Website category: university
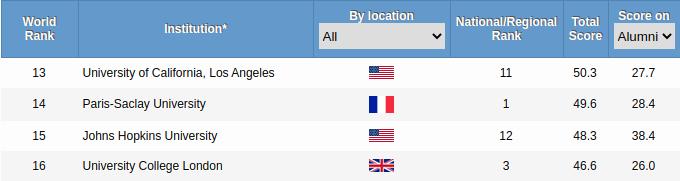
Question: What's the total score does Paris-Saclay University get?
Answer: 49.6

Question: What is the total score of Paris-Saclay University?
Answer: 49.6

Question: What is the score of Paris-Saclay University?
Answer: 49.6

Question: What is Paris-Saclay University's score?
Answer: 49.6

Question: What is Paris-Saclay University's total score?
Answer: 49.6

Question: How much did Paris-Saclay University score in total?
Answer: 49.6

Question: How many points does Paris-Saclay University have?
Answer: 49.6

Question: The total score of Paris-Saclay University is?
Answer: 49.6

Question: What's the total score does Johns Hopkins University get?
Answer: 48.3

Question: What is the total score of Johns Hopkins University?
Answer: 48.3

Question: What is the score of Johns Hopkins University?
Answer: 48.3

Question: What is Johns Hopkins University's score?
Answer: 48.3

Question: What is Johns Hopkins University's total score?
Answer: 48.3

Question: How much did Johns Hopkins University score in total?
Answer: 48.3

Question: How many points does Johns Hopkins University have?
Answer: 48.3

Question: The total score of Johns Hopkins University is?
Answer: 48.3

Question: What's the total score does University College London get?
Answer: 46.6

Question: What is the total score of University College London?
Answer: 46.6

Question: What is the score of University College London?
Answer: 46.6

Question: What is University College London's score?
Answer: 46.6

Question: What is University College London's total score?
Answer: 46.6

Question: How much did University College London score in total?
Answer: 46.6

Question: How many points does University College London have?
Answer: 46.6

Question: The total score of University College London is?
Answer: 46.6

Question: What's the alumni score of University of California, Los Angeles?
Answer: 27.7

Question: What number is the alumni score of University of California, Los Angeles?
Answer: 27.7

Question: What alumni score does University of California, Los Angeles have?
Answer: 27.7

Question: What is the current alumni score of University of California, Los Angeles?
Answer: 27.7

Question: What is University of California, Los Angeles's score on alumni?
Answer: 27.7

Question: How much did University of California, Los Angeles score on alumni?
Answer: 27.7

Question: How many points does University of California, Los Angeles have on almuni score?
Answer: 27.7

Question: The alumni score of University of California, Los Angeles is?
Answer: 27.7

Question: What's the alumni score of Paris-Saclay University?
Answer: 28.4

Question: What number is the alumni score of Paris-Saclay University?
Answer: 28.4

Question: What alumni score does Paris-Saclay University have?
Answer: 28.4

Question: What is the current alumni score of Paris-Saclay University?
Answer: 28.4

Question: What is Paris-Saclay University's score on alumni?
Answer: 28.4

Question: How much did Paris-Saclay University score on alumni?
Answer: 28.4

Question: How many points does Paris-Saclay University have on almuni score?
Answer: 28.4

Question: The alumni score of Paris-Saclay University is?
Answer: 28.4

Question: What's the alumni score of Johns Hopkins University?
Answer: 38.4

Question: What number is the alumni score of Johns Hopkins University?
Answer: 38.4

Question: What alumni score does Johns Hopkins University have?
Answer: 38.4

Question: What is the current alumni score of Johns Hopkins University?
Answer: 38.4

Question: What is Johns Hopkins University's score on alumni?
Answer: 38.4

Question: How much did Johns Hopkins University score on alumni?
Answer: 38.4

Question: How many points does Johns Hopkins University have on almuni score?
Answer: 38.4

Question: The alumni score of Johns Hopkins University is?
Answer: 38.4

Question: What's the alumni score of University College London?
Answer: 26.0

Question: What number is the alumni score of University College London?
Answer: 26.0

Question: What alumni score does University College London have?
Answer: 26.0

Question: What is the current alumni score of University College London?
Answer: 26.0

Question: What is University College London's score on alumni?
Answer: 26.0

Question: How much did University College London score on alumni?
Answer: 26.0

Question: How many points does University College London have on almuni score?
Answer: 26.0

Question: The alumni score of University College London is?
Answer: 26.0

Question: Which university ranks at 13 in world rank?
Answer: University of California, Los Angeles

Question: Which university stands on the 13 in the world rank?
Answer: University of California, Los Angeles

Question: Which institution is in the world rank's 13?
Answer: University of California, Los Angeles

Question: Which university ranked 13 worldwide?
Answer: University of California, Los Angeles

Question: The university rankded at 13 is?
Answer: University of California, Los Angeles

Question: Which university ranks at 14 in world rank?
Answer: Paris-Saclay University

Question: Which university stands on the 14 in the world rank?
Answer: Paris-Saclay University

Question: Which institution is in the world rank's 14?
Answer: Paris-Saclay University